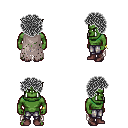
a pixel art fantasy rpg character, male body template, orc, green skin, gray tattered cape, metal pants, gray curly afro hairstyle, bracelets, maroon shoes, four views (front, back, left, right), 2x2 character sprite sheet, small pixel art, hard edges, no anti-aliasing